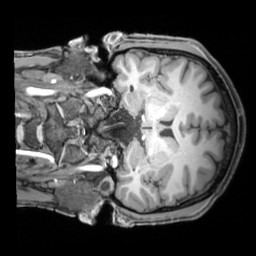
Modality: T1w
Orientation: coronal
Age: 25
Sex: male
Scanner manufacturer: siemens
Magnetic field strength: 3 T
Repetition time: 1.97 s
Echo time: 0.00206 s